Question: I've made database of relational tables in access relation of tables are given by following image
When i'm trying to insert data to table using following query
'''
qrY = "INSERT INTO 'reg_table' ('Regn_ID', 'Full_name', 'Addr', 'City', 'PIN Code', 'Email', 'Contact_No', 'Fee', 'payment_type', 'checkordraft_No', 'regn_Date', 'conTctID') VALUES "
qrY += "(NULL, "
qrY += "'Bb',"
qrY += "'Bb',"
qrY += "'Bb',"
qrY += "'12312',"
qrY += "'Bb',"
qrY += "'Bb',"
qrY += "'Bb',"
qrY += "'Bb',"
qrY += "'Bb',"
qrY += "'18-04-2014',"
qrY += "'1'"
qrY += " )""
'''
it gives me error "You tried to assign the Null value to a variable that is not a Variant data type." I don't know whats the error and how to mess with so please give me any solution . . . .
Or Just Tell Is it causing because of relational tables or datatypes errors
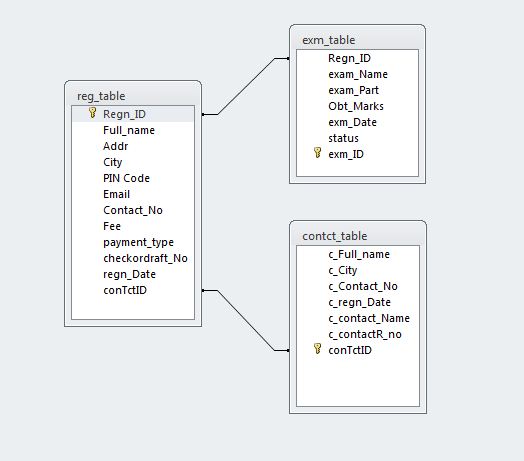
Answer: Regn_ID is Auto increment field which causing the error.
Try like this
'''
qrY = "INSERT INTO 'reg_table' ('Full_name', 'Addr', 'City', 'PIN Code', 'Email', 'Contact_No', 'Fee', 'payment_type', 'checkordraft_No', 'regn_Date', 'conTctID') VALUES "
qrY += "('Bb',"
qrY += "'Bb',"
qrY += "'Bb',"
qrY += "'12312',"
qrY += "'Bb',"
qrY += "'Bb',"
qrY += "'Bb',"
qrY += "'Bb',"
qrY += "'Bb',"
qrY += "'18-04-2014',"
qrY += "'1'"
qrY += " )""
'''